Question: I am using the following code (showed on WWDC 2012 videos):
'''
self.accountStore = [[ACAccountStore alloc] init];
ACAccountType *facebookAccountType = [self.accountStore accountTypeWithAccountTypeIdentifier:ACAccountTypeIdentifierFacebook];
[self.accountStore requestAccessToAccountsWithType:facebookAccountType
withCompletionHandler:^(BOOL granted, NSError *e) {
if (granted)
{
NSArray *accounts = [self.accountStore
accountsWithAccountType:facebookAccountType];
self.facebookAccount = [accounts lastObject];
} else {
// Fail gracefully...
}
}];
'''
I have also added the 'NSDictionary' to my '.plist' file:

So, my problem is that I am receiving the following exception:
'''
*** Terminating app due to uncaught exception 'NSInvalidArgumentException', reason: 'Access options are required for this account type.'
'''
I have tried with this 'ACAccountTypeIdentifierTwitter' and 'ACAccountTypeIdentifierSinaWeibo'. I am not receiving any exception although they are always returning 'granted == NO'
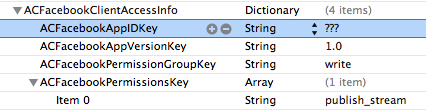
Answer: Well, the WWDC 2012 shows one thing, but the <URL> shows another... The method they are using is now deprecated:
'''
- requestAccessToAccountsWithType:withCompletionHandler: Deprecated in iOS 6.0
'''
What you should do:
'''
ACAccountType *facebookAccountType = [self.accountStore accountTypeWithAccountTypeIdentifier:ACAccountTypeIdentifierFacebook];
NSDictionary *options = @{
@"ACFacebookAppIdKey" : @"123456789",
@"ACFacebookPermissionsKey" : @[@"publish_stream"],
@"ACFacebookAudienceKey" : ACFacebookAudienceEveryone}; // Needed only when write permissions are requested
[self.accountStore requestAccessToAccountsWithType:facebookAccountType options:options
completion:^(BOOL granted, NSError *error) {
if (granted)
{
NSArray *accounts = [self.accountStore
accountsWithAccountType:facebookAccountType];
self.facebookAccount = [accounts lastObject];
} else {
NSLog(@"%@",error);
// Fail gracefully...
}
}];
'''